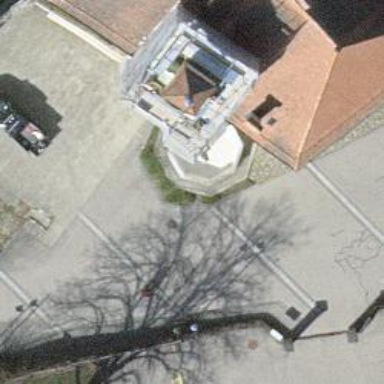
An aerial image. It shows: Fountain.